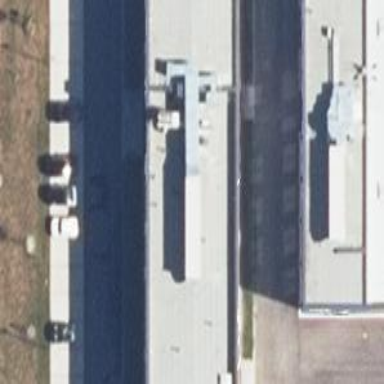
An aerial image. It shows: Commercial building.